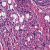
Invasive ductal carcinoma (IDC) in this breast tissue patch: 0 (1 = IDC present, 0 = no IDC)